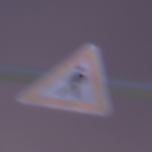
Verkehrszeichen: FussgaengerRechts
Umgebung: Outdoor, Urban
Tageszeit: Night
Wetter: PartlyCloudy
Licht: Natural
Jahreszeit: NotSpecified
Kontrast: HighContrast